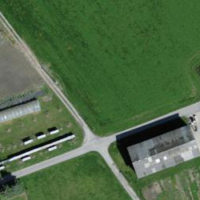
EUNIS habitat code: 52
Species observed at this site:
Colias croceus